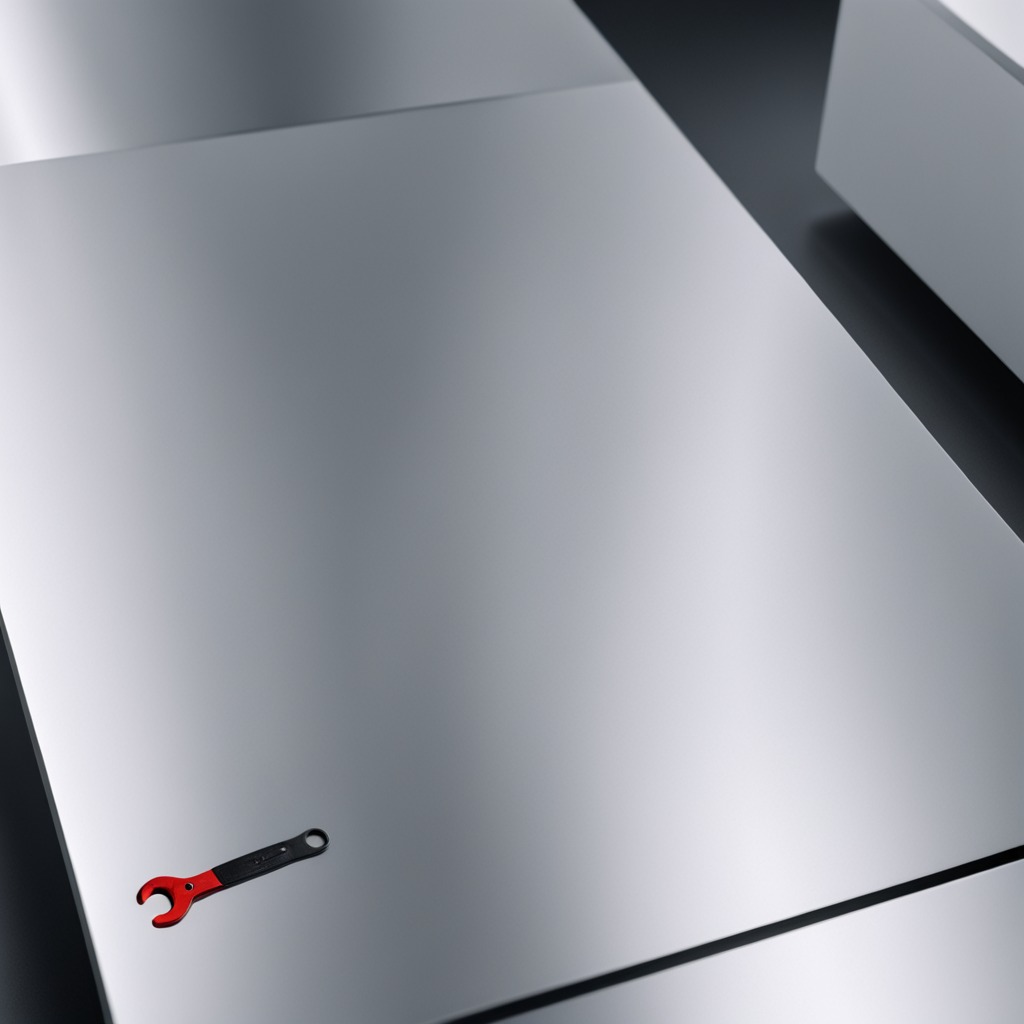
An wrench lies on the stainless steel table in a high-end prototyping lab.